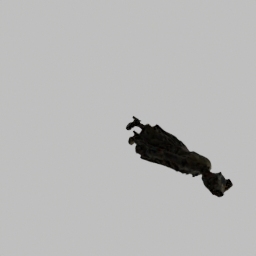
Label: people